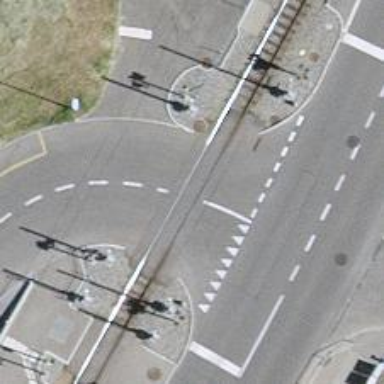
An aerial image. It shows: Railway level crossing.